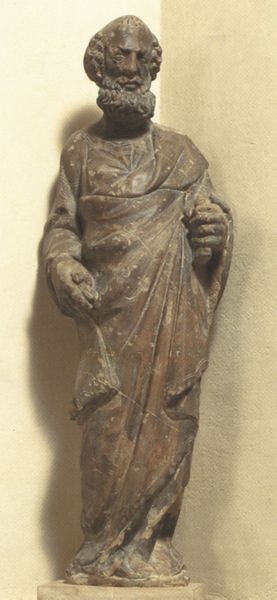
Titel: Prophet
Künstler: Simone di Francesco Talenti
Institution: Florenz, Bargello
Schlagwörter: hand, kopf, mann, umhang, braun, marmor, tuch, alt, bart, falten, sockel, stehen, stein, sonne, figur, gewand, kutte, mantel, gotik, locken, skulptur, statue, bildhauerei, plastik, plinthe, podest, nische, antike, philosoph, buch, strahlen, denkmal, stand, kunst, rolle, römer, christlich, toga, mittelalter, heiliger, schlüssel, persönlichkeit, jünger, grieche, petrus, togatus, frühgotik, c-schwung